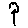
Label: flower